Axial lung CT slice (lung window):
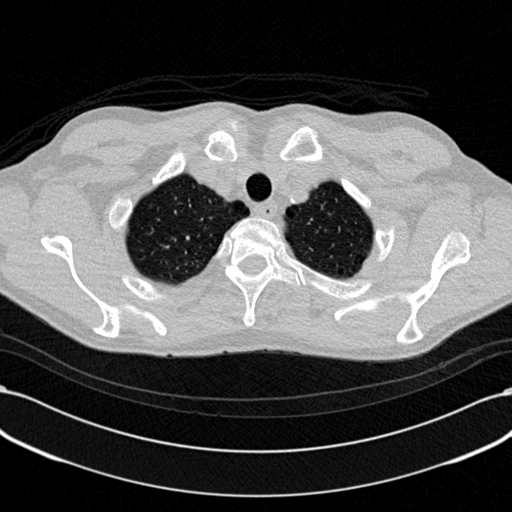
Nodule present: no